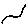
Label: line